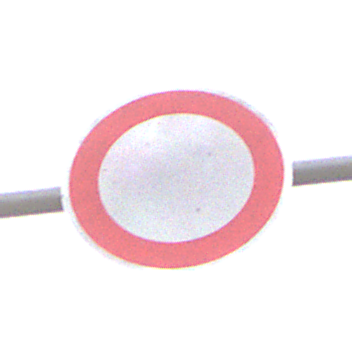
Verkehrszeichen: VerbotFahrzeugeAllerArt
Umgebung: Outdoor, Nature
Tageszeit: Midday
Wetter: PartlyCloudy
Licht: Natural
Jahreszeit: NotSpecified
Kontrast: MediumContrast